Field crop: maize
Growth stage: 1
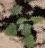
Species: chenopodium